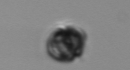
Label: Dinophyceae